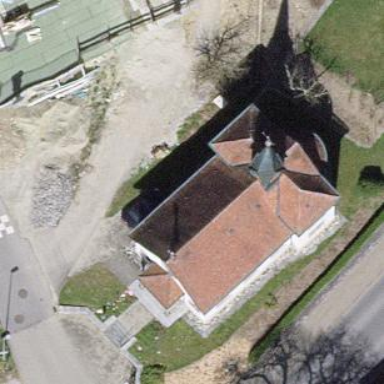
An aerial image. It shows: Chapel that serves as place of worship.